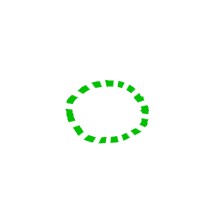
Shape: circle